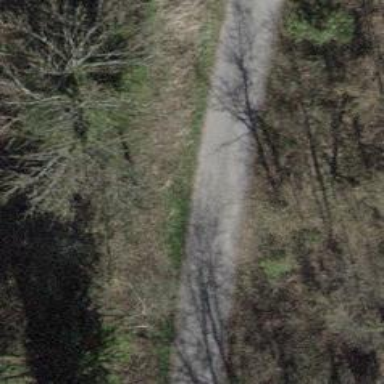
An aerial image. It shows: Asphalt road designated for service vehicles.